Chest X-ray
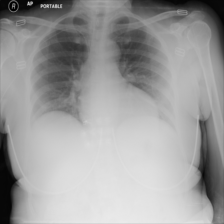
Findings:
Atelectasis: negative
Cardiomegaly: negative
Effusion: negative
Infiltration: negative
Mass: negative
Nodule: negative
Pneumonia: negative
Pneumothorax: negative
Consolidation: negative
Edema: negative
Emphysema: negative
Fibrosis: negative
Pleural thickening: negative
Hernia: negative